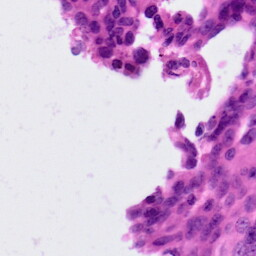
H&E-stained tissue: Ovarian